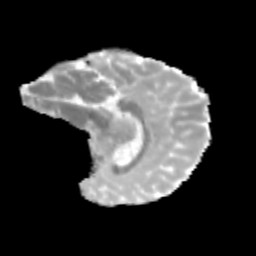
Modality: MD
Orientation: sagittal
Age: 11
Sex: female
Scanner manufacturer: siemens
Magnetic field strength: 3 T
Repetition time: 3.8 s
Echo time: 0.07 s